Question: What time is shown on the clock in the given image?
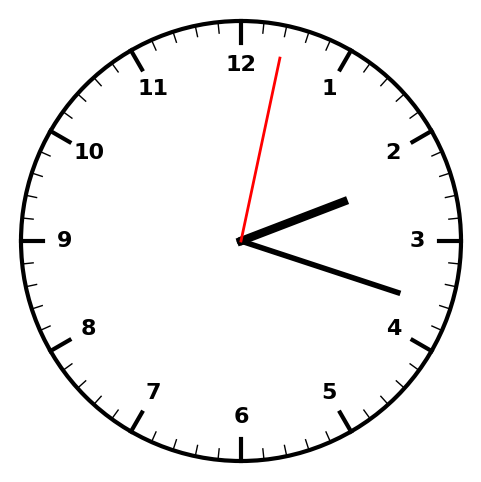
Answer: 02:18:02